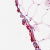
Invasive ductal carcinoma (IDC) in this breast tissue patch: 0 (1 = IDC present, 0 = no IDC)